Question: I have a asp gridview that automatically colors every second row different from every first, which is nice. I also want to do this for the columns (specifically make every first column's content bold(strong) and every 2nd, normal). I know somehow this can be done using css nth-child() but have no idea to go about it with this asp control. Please assist.

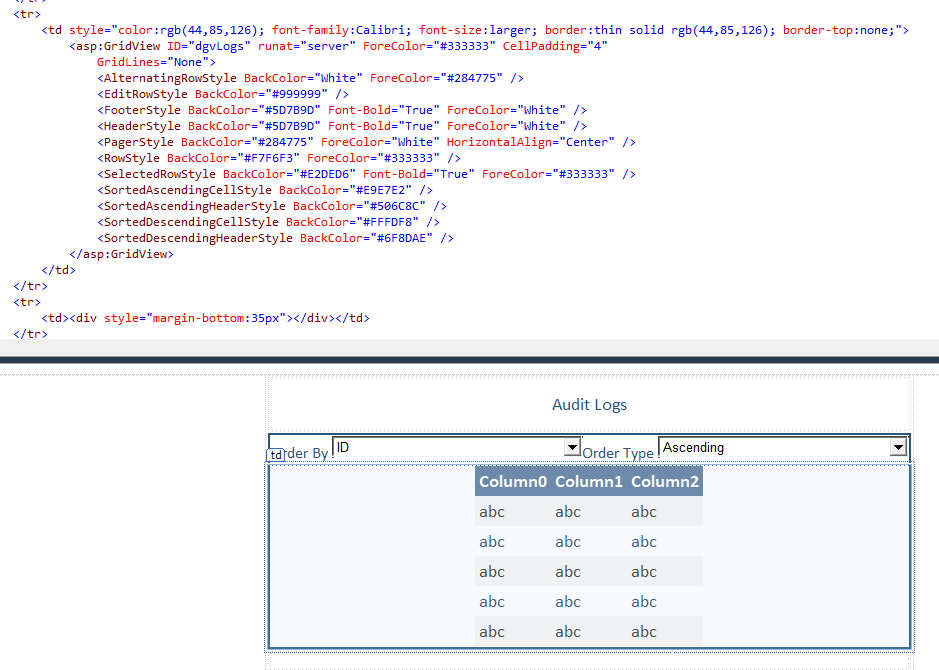
Answer: Select the first '<td>' in every row:
'''
tr td:nth-child(1) {
font-weight:bold;
}
'''